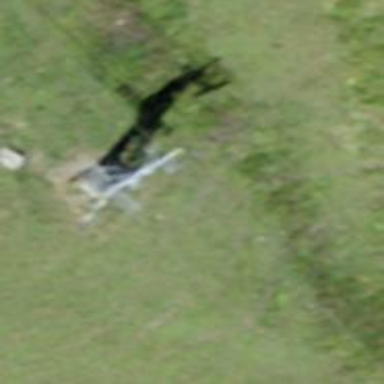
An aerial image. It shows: Pylon used for aerialway.